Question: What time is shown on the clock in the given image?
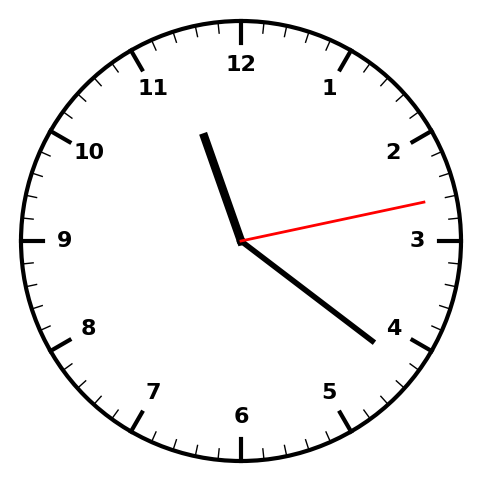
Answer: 11:21:13